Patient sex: M
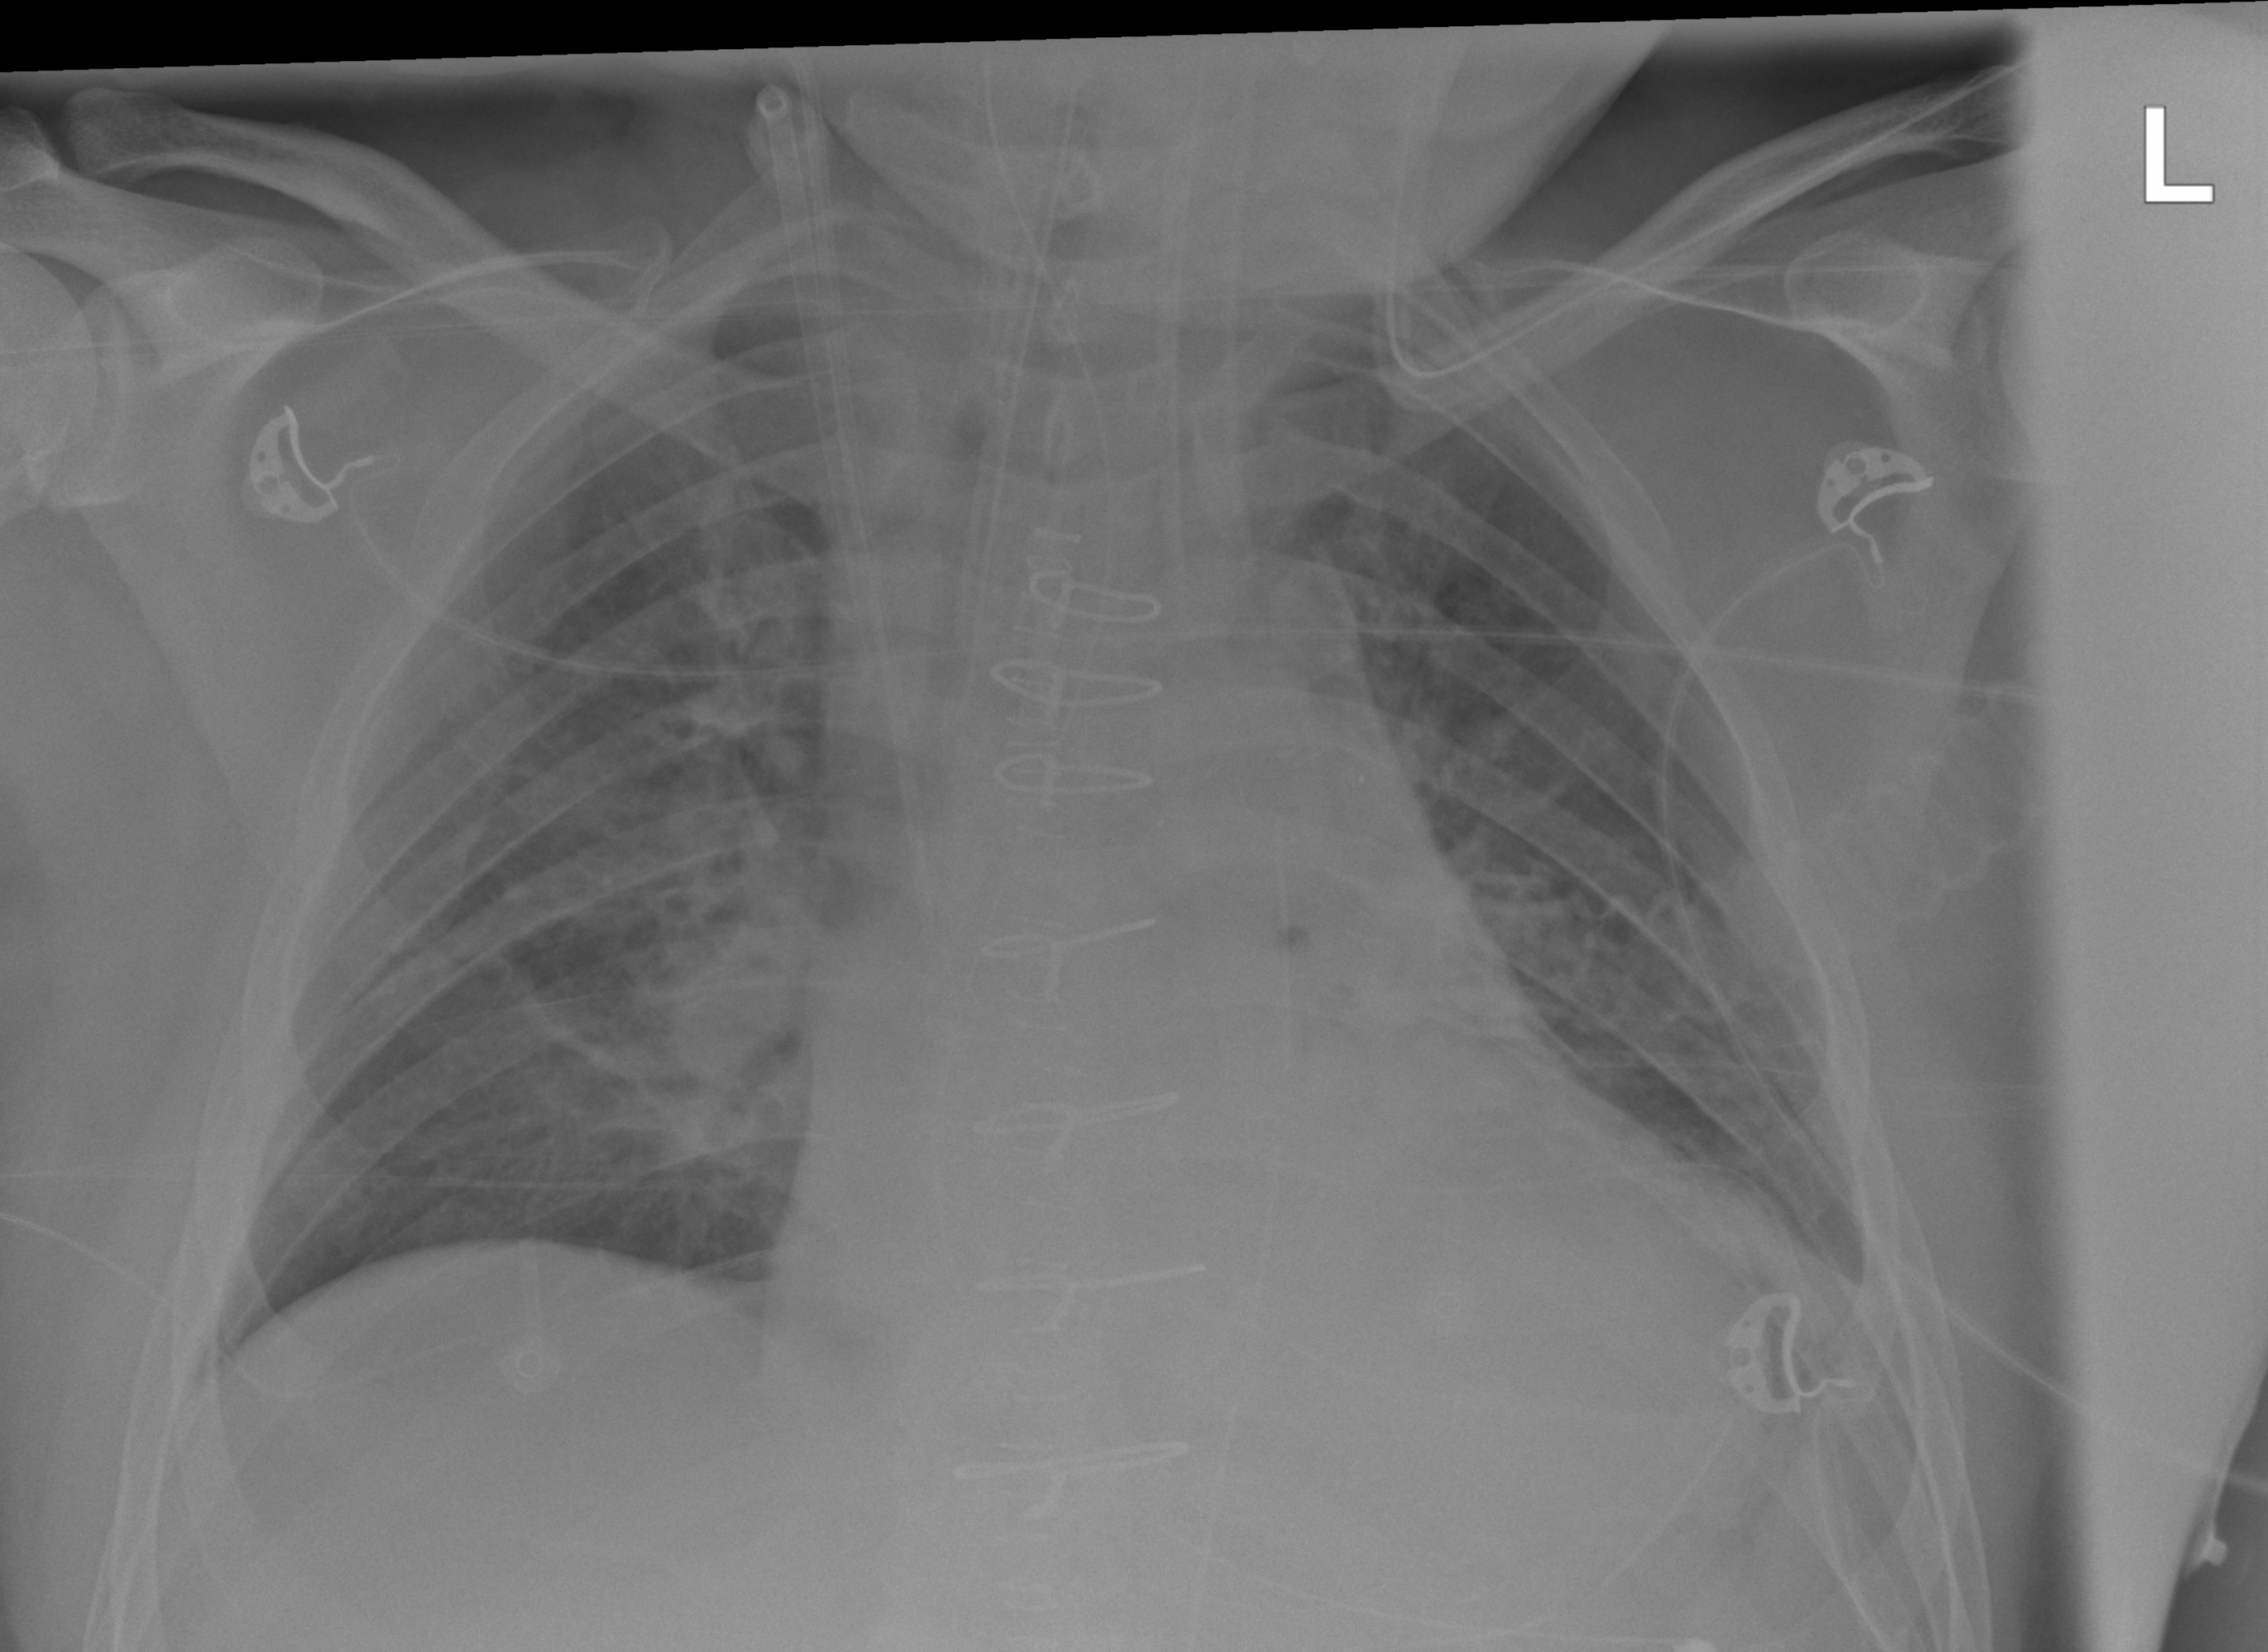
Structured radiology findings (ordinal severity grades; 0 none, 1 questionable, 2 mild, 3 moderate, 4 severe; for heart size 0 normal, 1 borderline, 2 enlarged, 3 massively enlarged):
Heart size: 2
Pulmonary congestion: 2
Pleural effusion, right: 0
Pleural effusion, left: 2
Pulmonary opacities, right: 0
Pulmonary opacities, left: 0
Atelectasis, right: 2
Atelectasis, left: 2